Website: bh-photo
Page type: address-validator
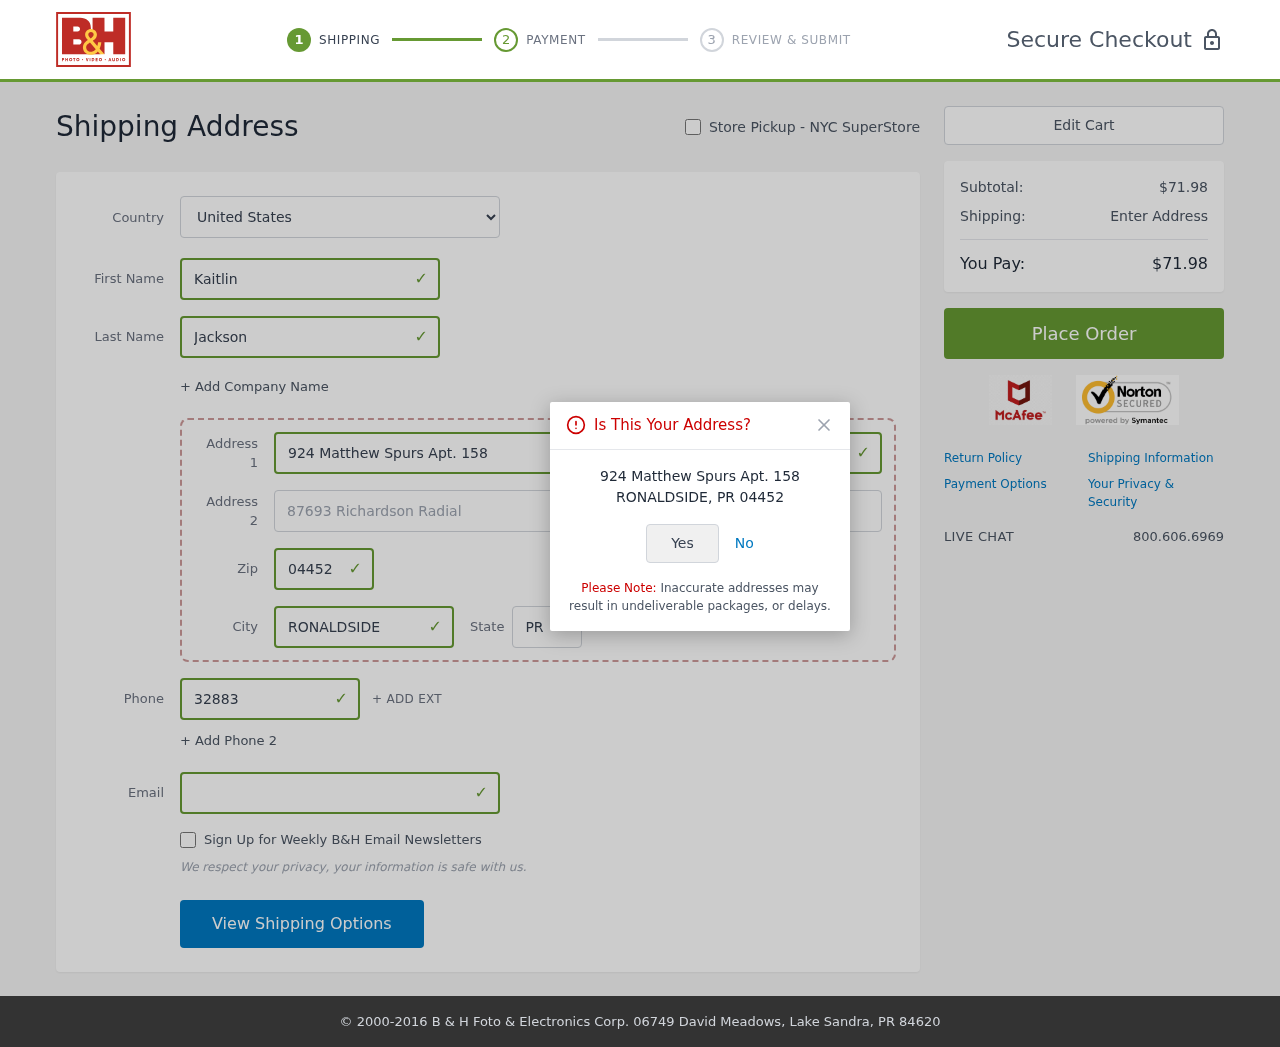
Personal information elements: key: PII_CITY
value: Ronaldside
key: PII_COUNTRY
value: United States
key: PII_EMAIL
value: kaitlinjackson@yahoo.com
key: PII_FIRSTNAME
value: Kaitlin
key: PII_LASTNAME
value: Jackson
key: PII_PHONE
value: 3288357232
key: PII_POSTCODE
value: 04452
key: PII_STATE_ABBR
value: PR
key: PII_STREET
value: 924 Matthew Spurs Apt. 158
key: PII_STREET2
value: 87693 Richardson Radial
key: PII_CITY_CONFIRM
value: RONALDSIDE
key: PII_STATE
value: PR
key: PII_POSTCODE_FULL
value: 04452
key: PII_POSTCODE_NUMERIC
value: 4452
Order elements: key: ORDER_SUBTOTAL
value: $71.98
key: ORDER_TOTAL
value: $71.98